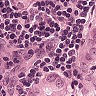
Metastatic tissue present: yes